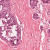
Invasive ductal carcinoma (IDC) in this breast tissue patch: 0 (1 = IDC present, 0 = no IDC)